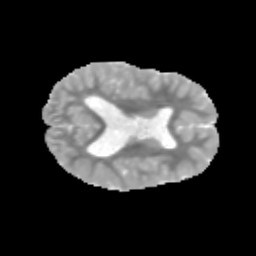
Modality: MD
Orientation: axial
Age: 9
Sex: male
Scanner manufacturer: siemens
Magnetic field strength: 3 T
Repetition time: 3.8 s
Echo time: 0.07 s